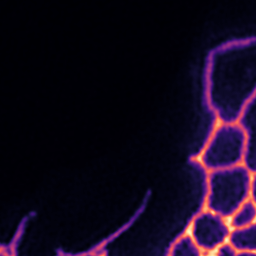
Label: Super-resolution ER image